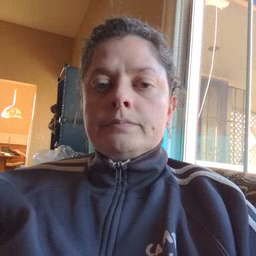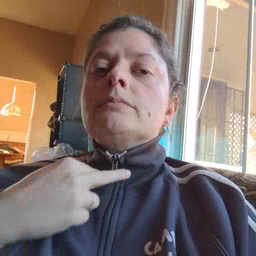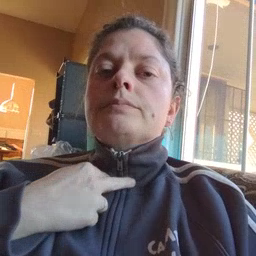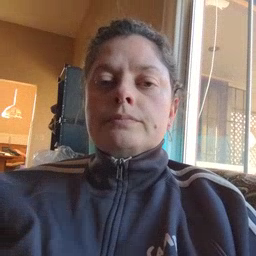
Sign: stuck